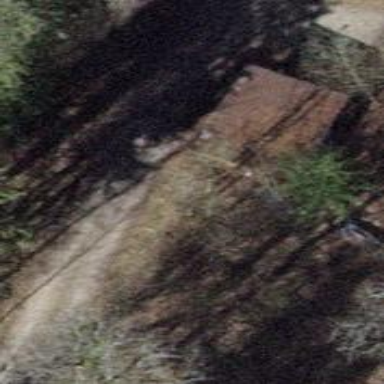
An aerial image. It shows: Bench for seating.